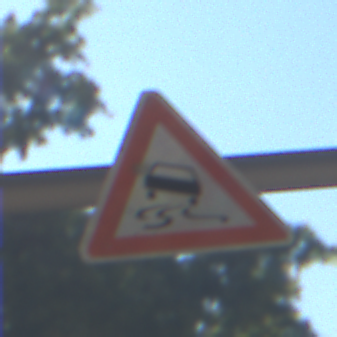
Verkehrszeichen: SchleuderOderRutschgefahr
Umgebung: Outdoor, RoadRail
Tageszeit: Midday
Wetter: Clear
Licht: Natural
Jahreszeit: NotSpecified
Kontrast: HighContrast